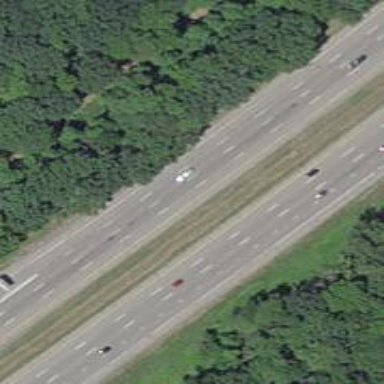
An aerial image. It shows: Motorway junction.